Question: I am new to Microsoft Dynamics. I managed to create new solution and know how to add web resource to particular page like Contacts. Also, I have added few buttons to Ribbon control with their actions.
Now my problem is, I want to add a button either to ribbon control or anywhere in page, which I can access in complete CRM (like I can do in Master Page of asp.net), and which will help me open my web resource.
For example, if I click on Charts bar, web resource should be visible, otherwise it should be hidden.

My question may be lame, because I am very new to CRM Dynamics, kindly suggest my way is correct or I need to take some different approach?
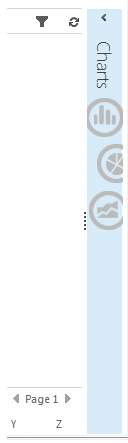
Answer: If I understand it correctly you're looking for a way to add a button to multiple screens without need to modify each of them separately. (To avoid the pain when modifying all the ribbons or all the forms.)
In that case I'd suggest creating a separate JS web resource with code that adds a button with desired functionality, styling etc. And use Form Libraries Manager from <URL> to bulk add the resource to all the forms.